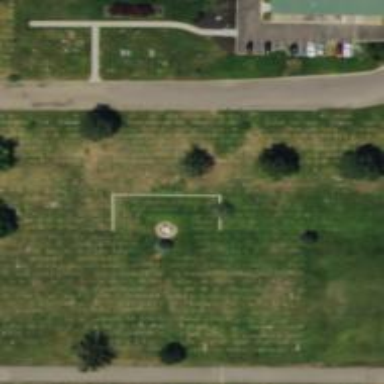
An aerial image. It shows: Historic memorial.